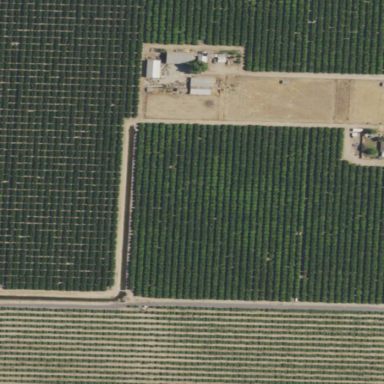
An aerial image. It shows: Orange orchard with rows of vibrant orange trees.